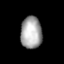
Tissue: lung
Cell type: Epithelial cells
Senescence score: 0.5718
Nuclear area (px): 664
Mean DAPI intensity: 166.3